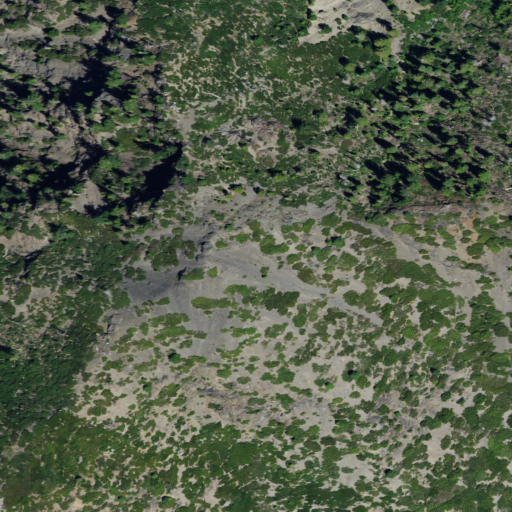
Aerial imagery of mountain in California named Fawn Butte containing grassland, evergreen forest, and shrub